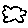
Label: cloud